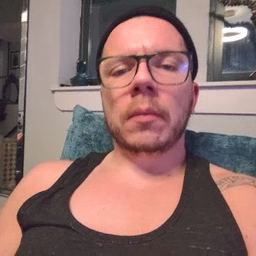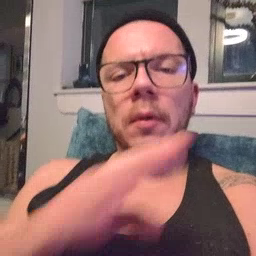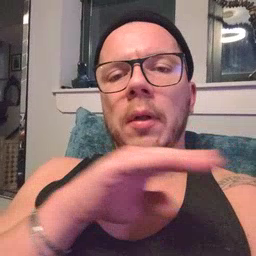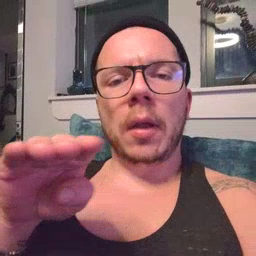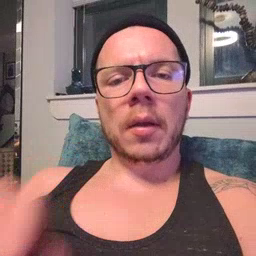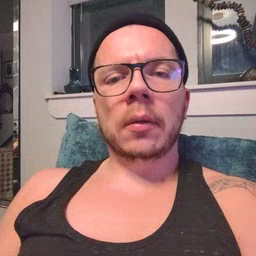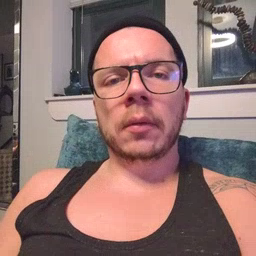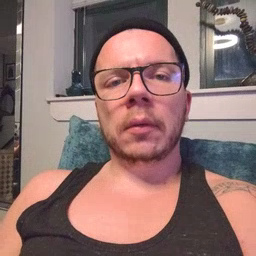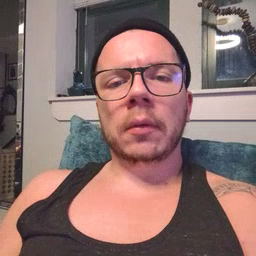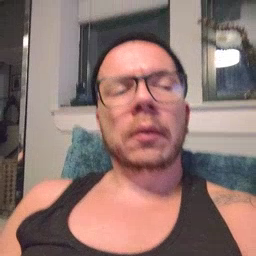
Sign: clean